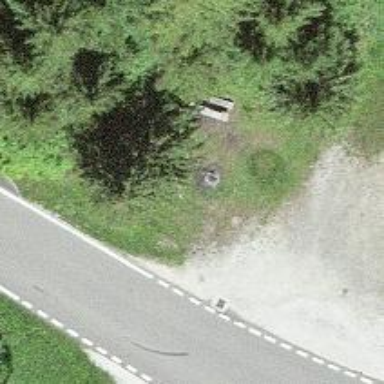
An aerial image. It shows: Picnic table located in leisure land area.